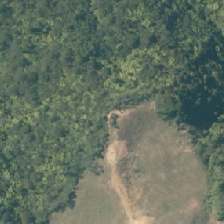
Land cover: low_producing_grassland